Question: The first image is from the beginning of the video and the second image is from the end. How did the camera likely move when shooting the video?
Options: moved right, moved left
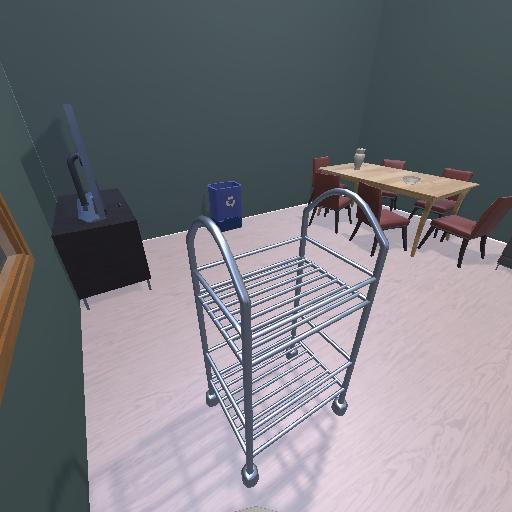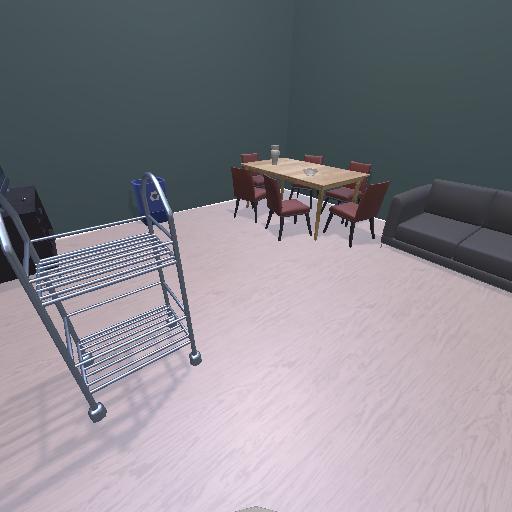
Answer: moved right